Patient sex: F
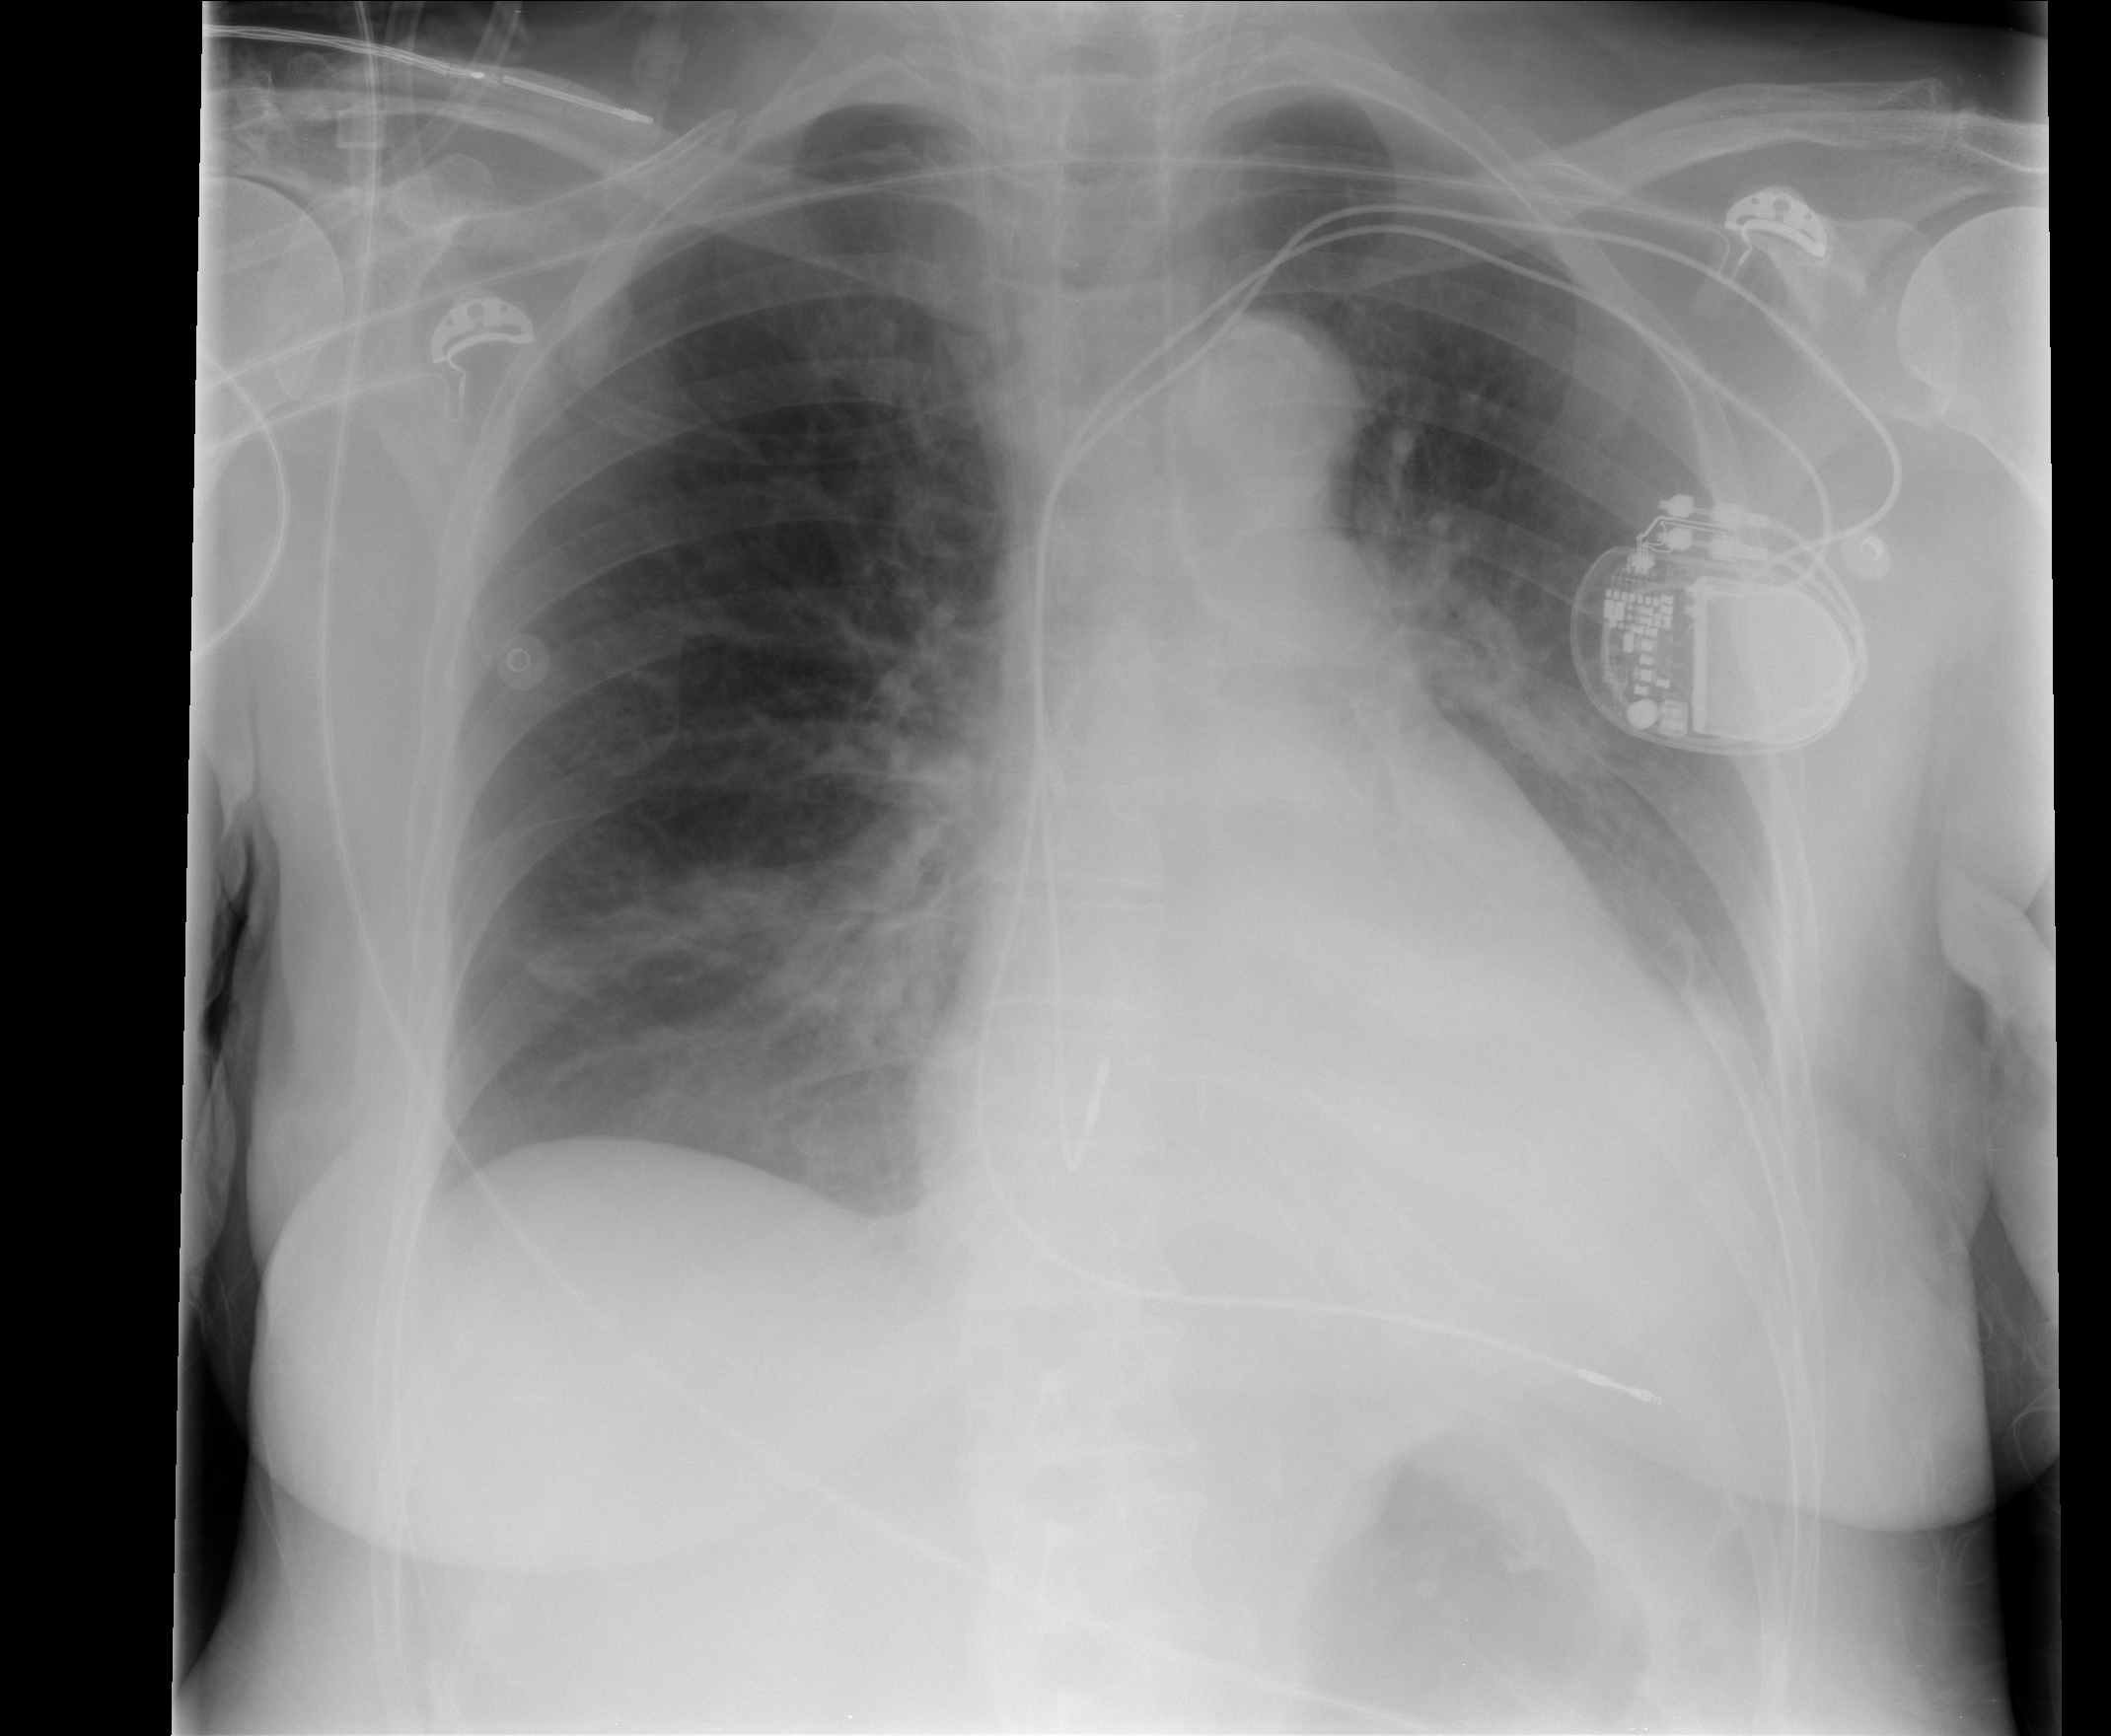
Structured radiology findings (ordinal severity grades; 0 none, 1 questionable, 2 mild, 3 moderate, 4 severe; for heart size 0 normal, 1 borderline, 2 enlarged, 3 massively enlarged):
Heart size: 2
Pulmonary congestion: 3
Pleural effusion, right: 0
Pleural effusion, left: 2
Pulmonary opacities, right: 2
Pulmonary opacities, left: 0
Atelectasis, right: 0
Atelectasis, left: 0